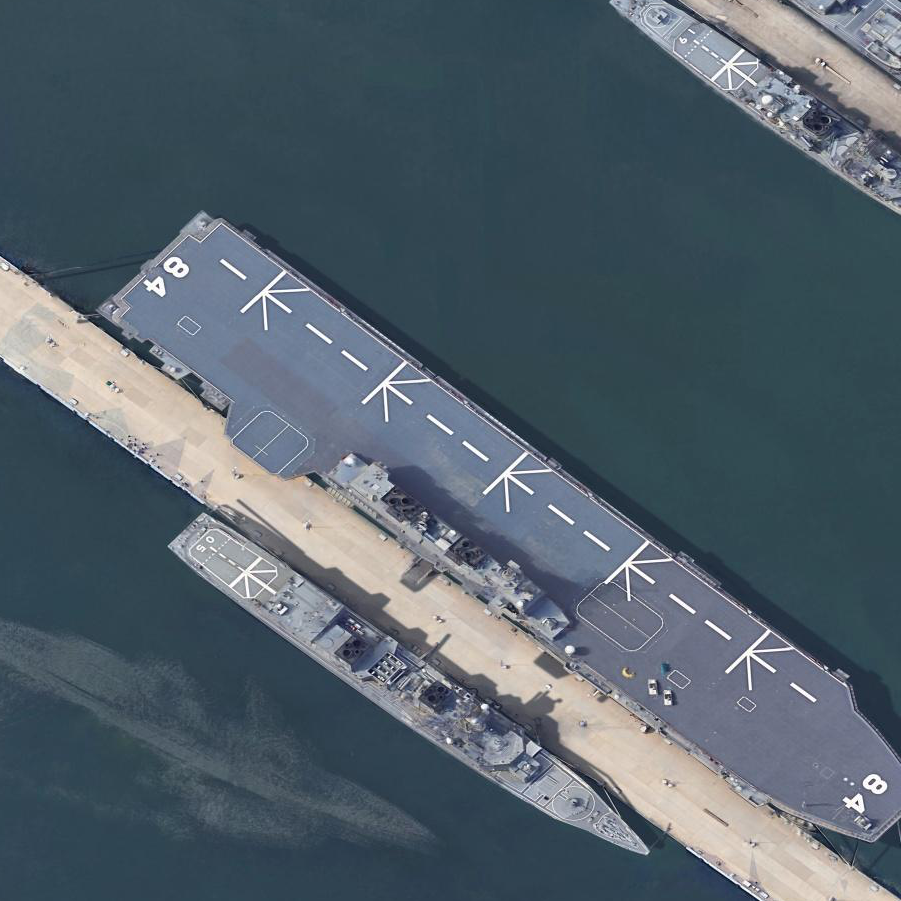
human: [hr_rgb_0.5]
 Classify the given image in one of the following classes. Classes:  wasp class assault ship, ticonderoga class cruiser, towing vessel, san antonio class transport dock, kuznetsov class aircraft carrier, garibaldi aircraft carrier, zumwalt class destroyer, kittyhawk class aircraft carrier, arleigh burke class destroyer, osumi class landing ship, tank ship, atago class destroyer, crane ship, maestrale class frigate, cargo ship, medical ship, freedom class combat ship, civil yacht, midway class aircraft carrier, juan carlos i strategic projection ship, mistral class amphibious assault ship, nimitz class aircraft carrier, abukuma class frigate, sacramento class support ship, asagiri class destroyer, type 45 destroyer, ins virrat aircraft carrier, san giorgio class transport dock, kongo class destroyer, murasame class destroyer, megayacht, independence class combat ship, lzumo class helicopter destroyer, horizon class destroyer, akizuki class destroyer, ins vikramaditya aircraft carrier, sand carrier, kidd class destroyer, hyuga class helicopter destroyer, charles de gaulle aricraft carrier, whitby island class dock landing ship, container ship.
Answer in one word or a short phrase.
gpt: Lzumo class helicopter destroyer